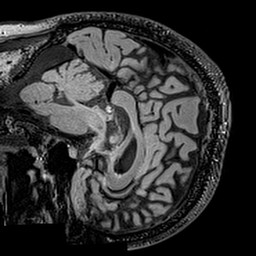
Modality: T2w
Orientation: sagittal
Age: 35
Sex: male
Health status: healthy
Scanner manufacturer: siemens
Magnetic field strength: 3 T
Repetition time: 5 s
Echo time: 0.396 s